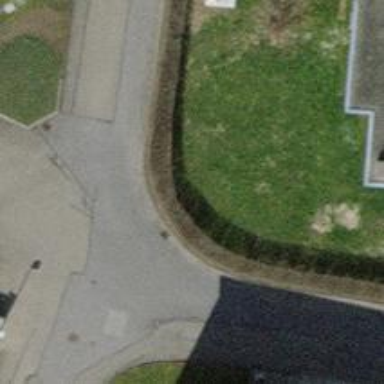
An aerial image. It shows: Hedge acting as barrier.